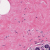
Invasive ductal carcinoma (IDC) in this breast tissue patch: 0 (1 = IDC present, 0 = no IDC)